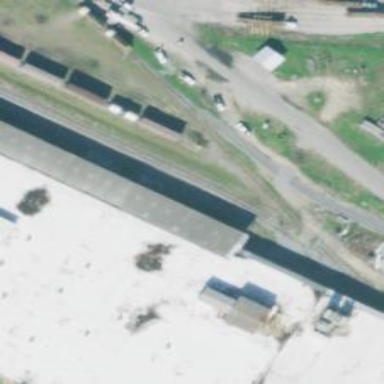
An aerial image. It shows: Rail spur service.